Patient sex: M
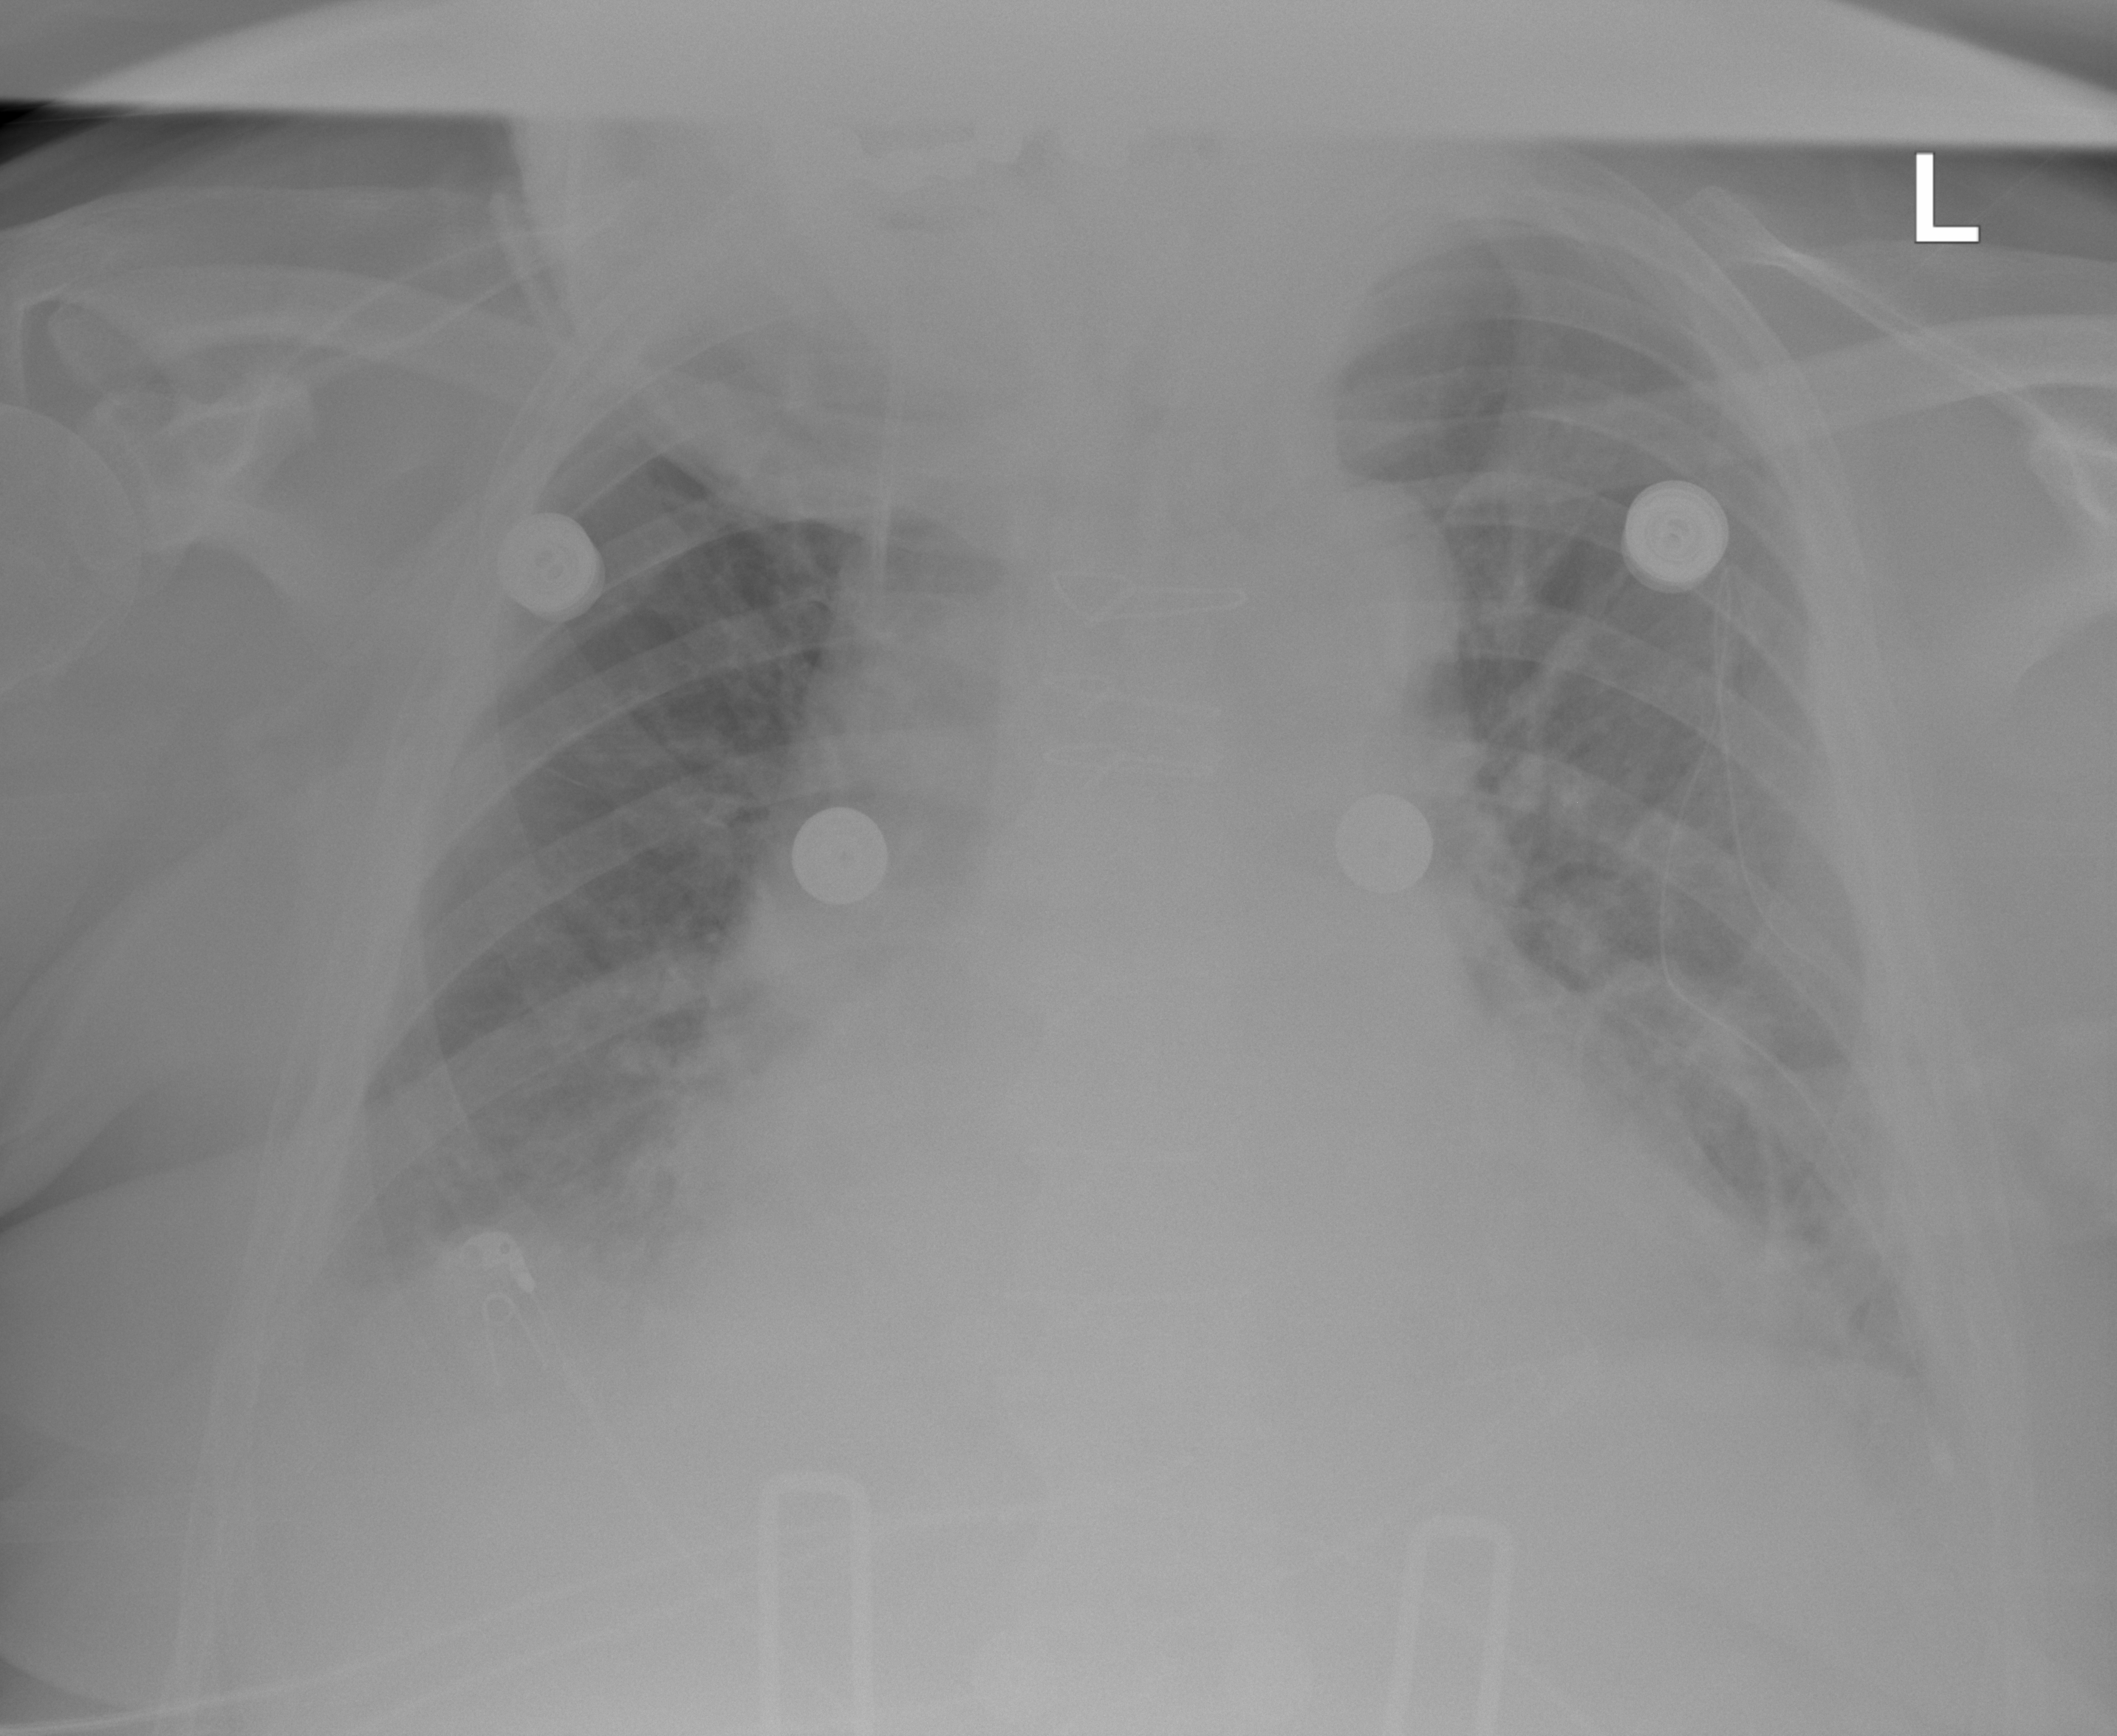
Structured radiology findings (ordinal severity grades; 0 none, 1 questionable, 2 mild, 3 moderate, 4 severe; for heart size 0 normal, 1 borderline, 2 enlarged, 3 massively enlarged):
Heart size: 2
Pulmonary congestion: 2
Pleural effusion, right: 2
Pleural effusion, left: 2
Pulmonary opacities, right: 0
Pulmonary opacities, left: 0
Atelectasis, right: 2
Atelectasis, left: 2